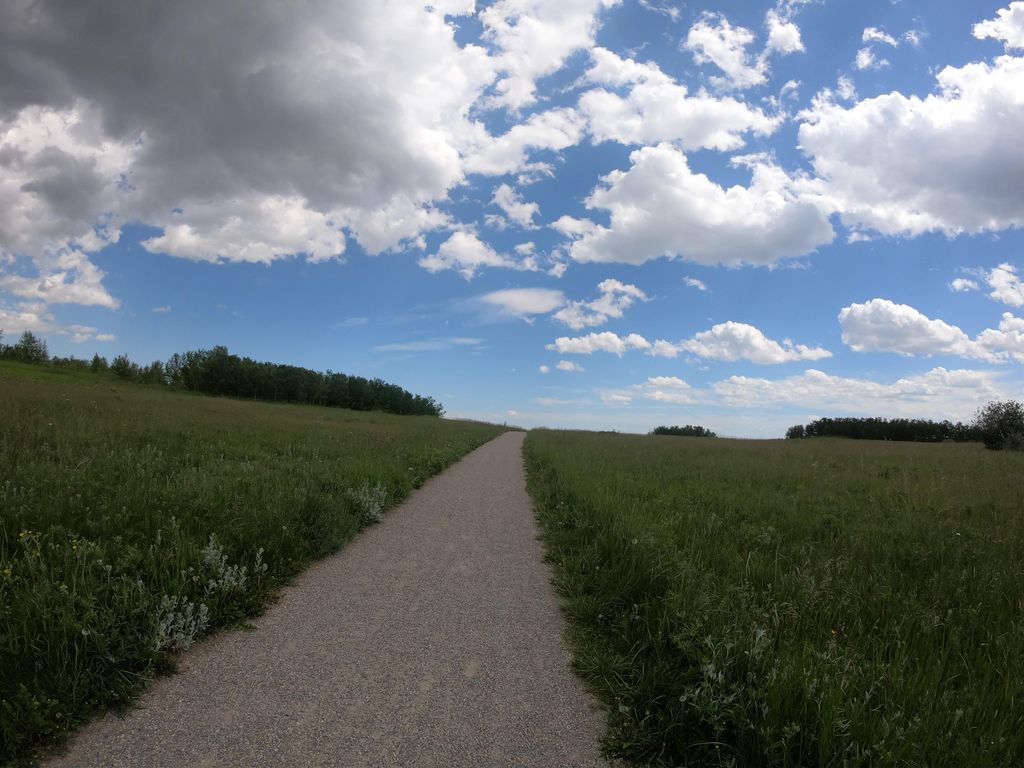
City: calgary